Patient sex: F
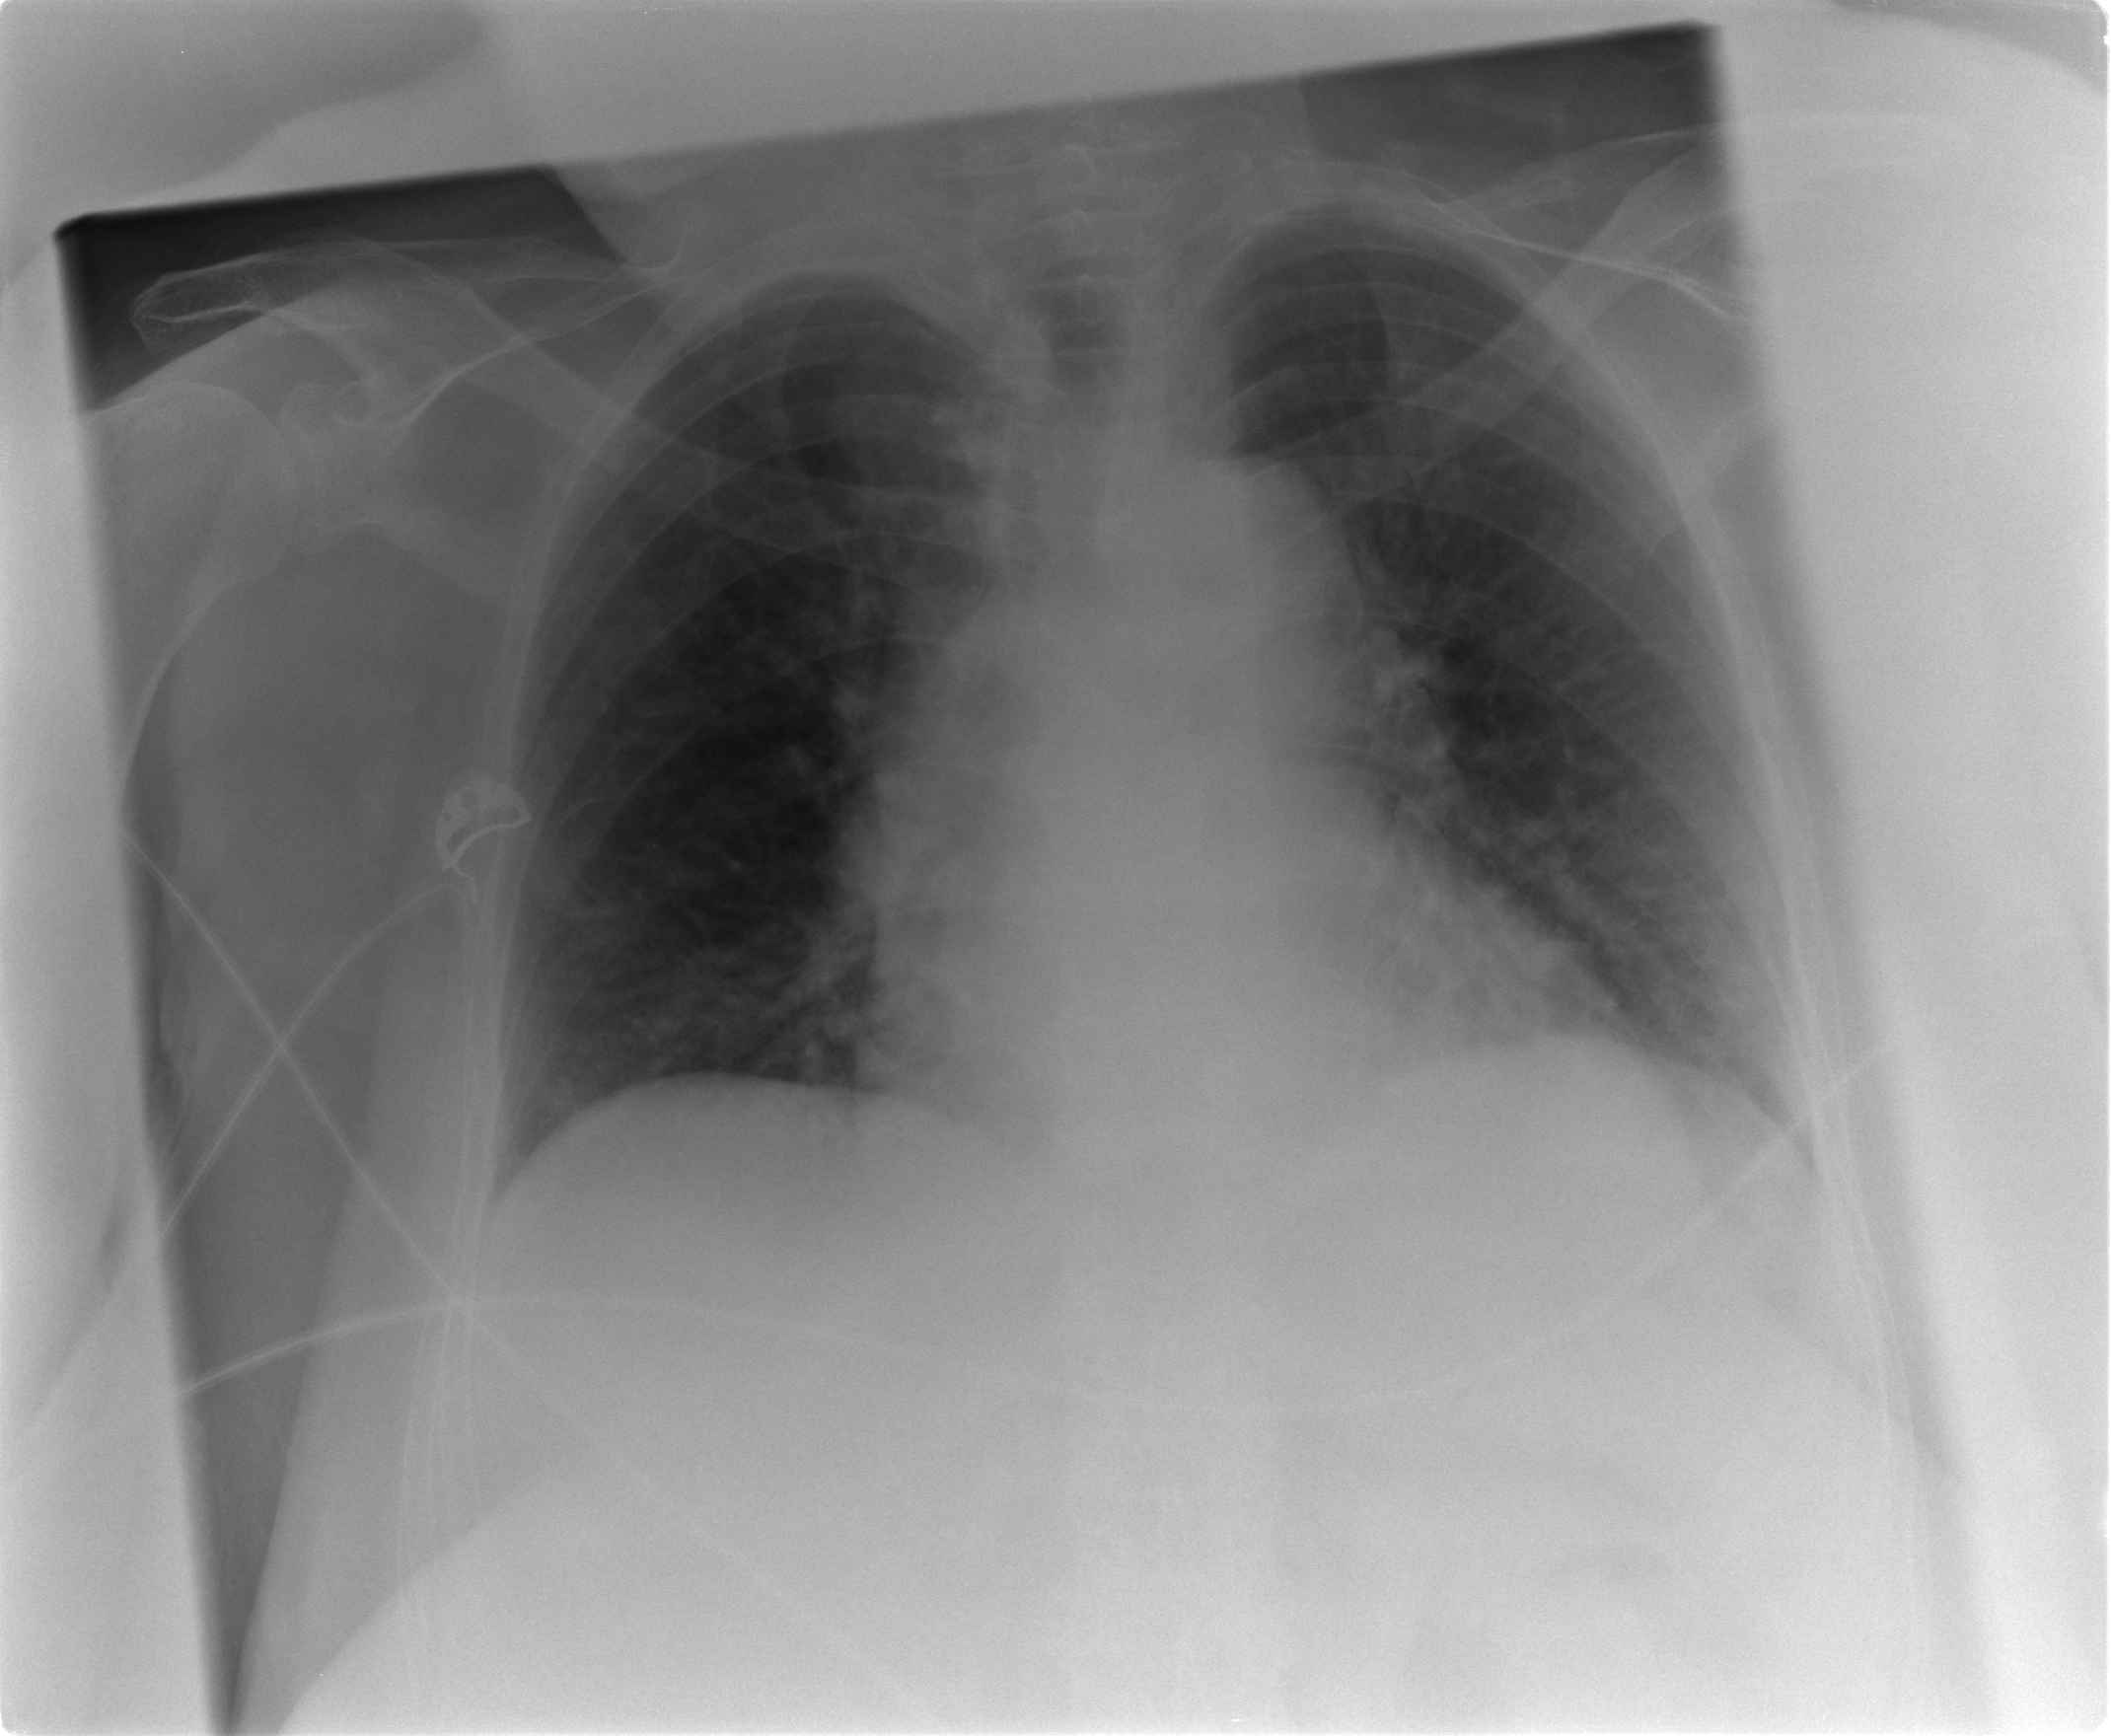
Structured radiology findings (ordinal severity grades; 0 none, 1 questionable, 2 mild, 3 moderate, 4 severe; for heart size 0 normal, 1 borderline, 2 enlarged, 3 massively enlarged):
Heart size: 2
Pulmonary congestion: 1
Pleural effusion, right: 0
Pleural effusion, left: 0
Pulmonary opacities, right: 0
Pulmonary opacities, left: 0
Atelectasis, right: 0
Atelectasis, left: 0